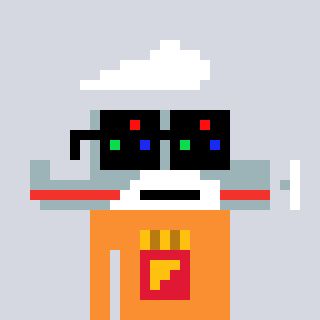
a pixel art character with square black sunglasses, a plane-shaped head and a orange-colored body on a cool background